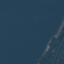
Land use / land cover class: SeaLake